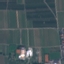
Land use / land cover: PermanentCrop